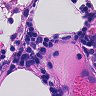
Metastatic tissue present: no